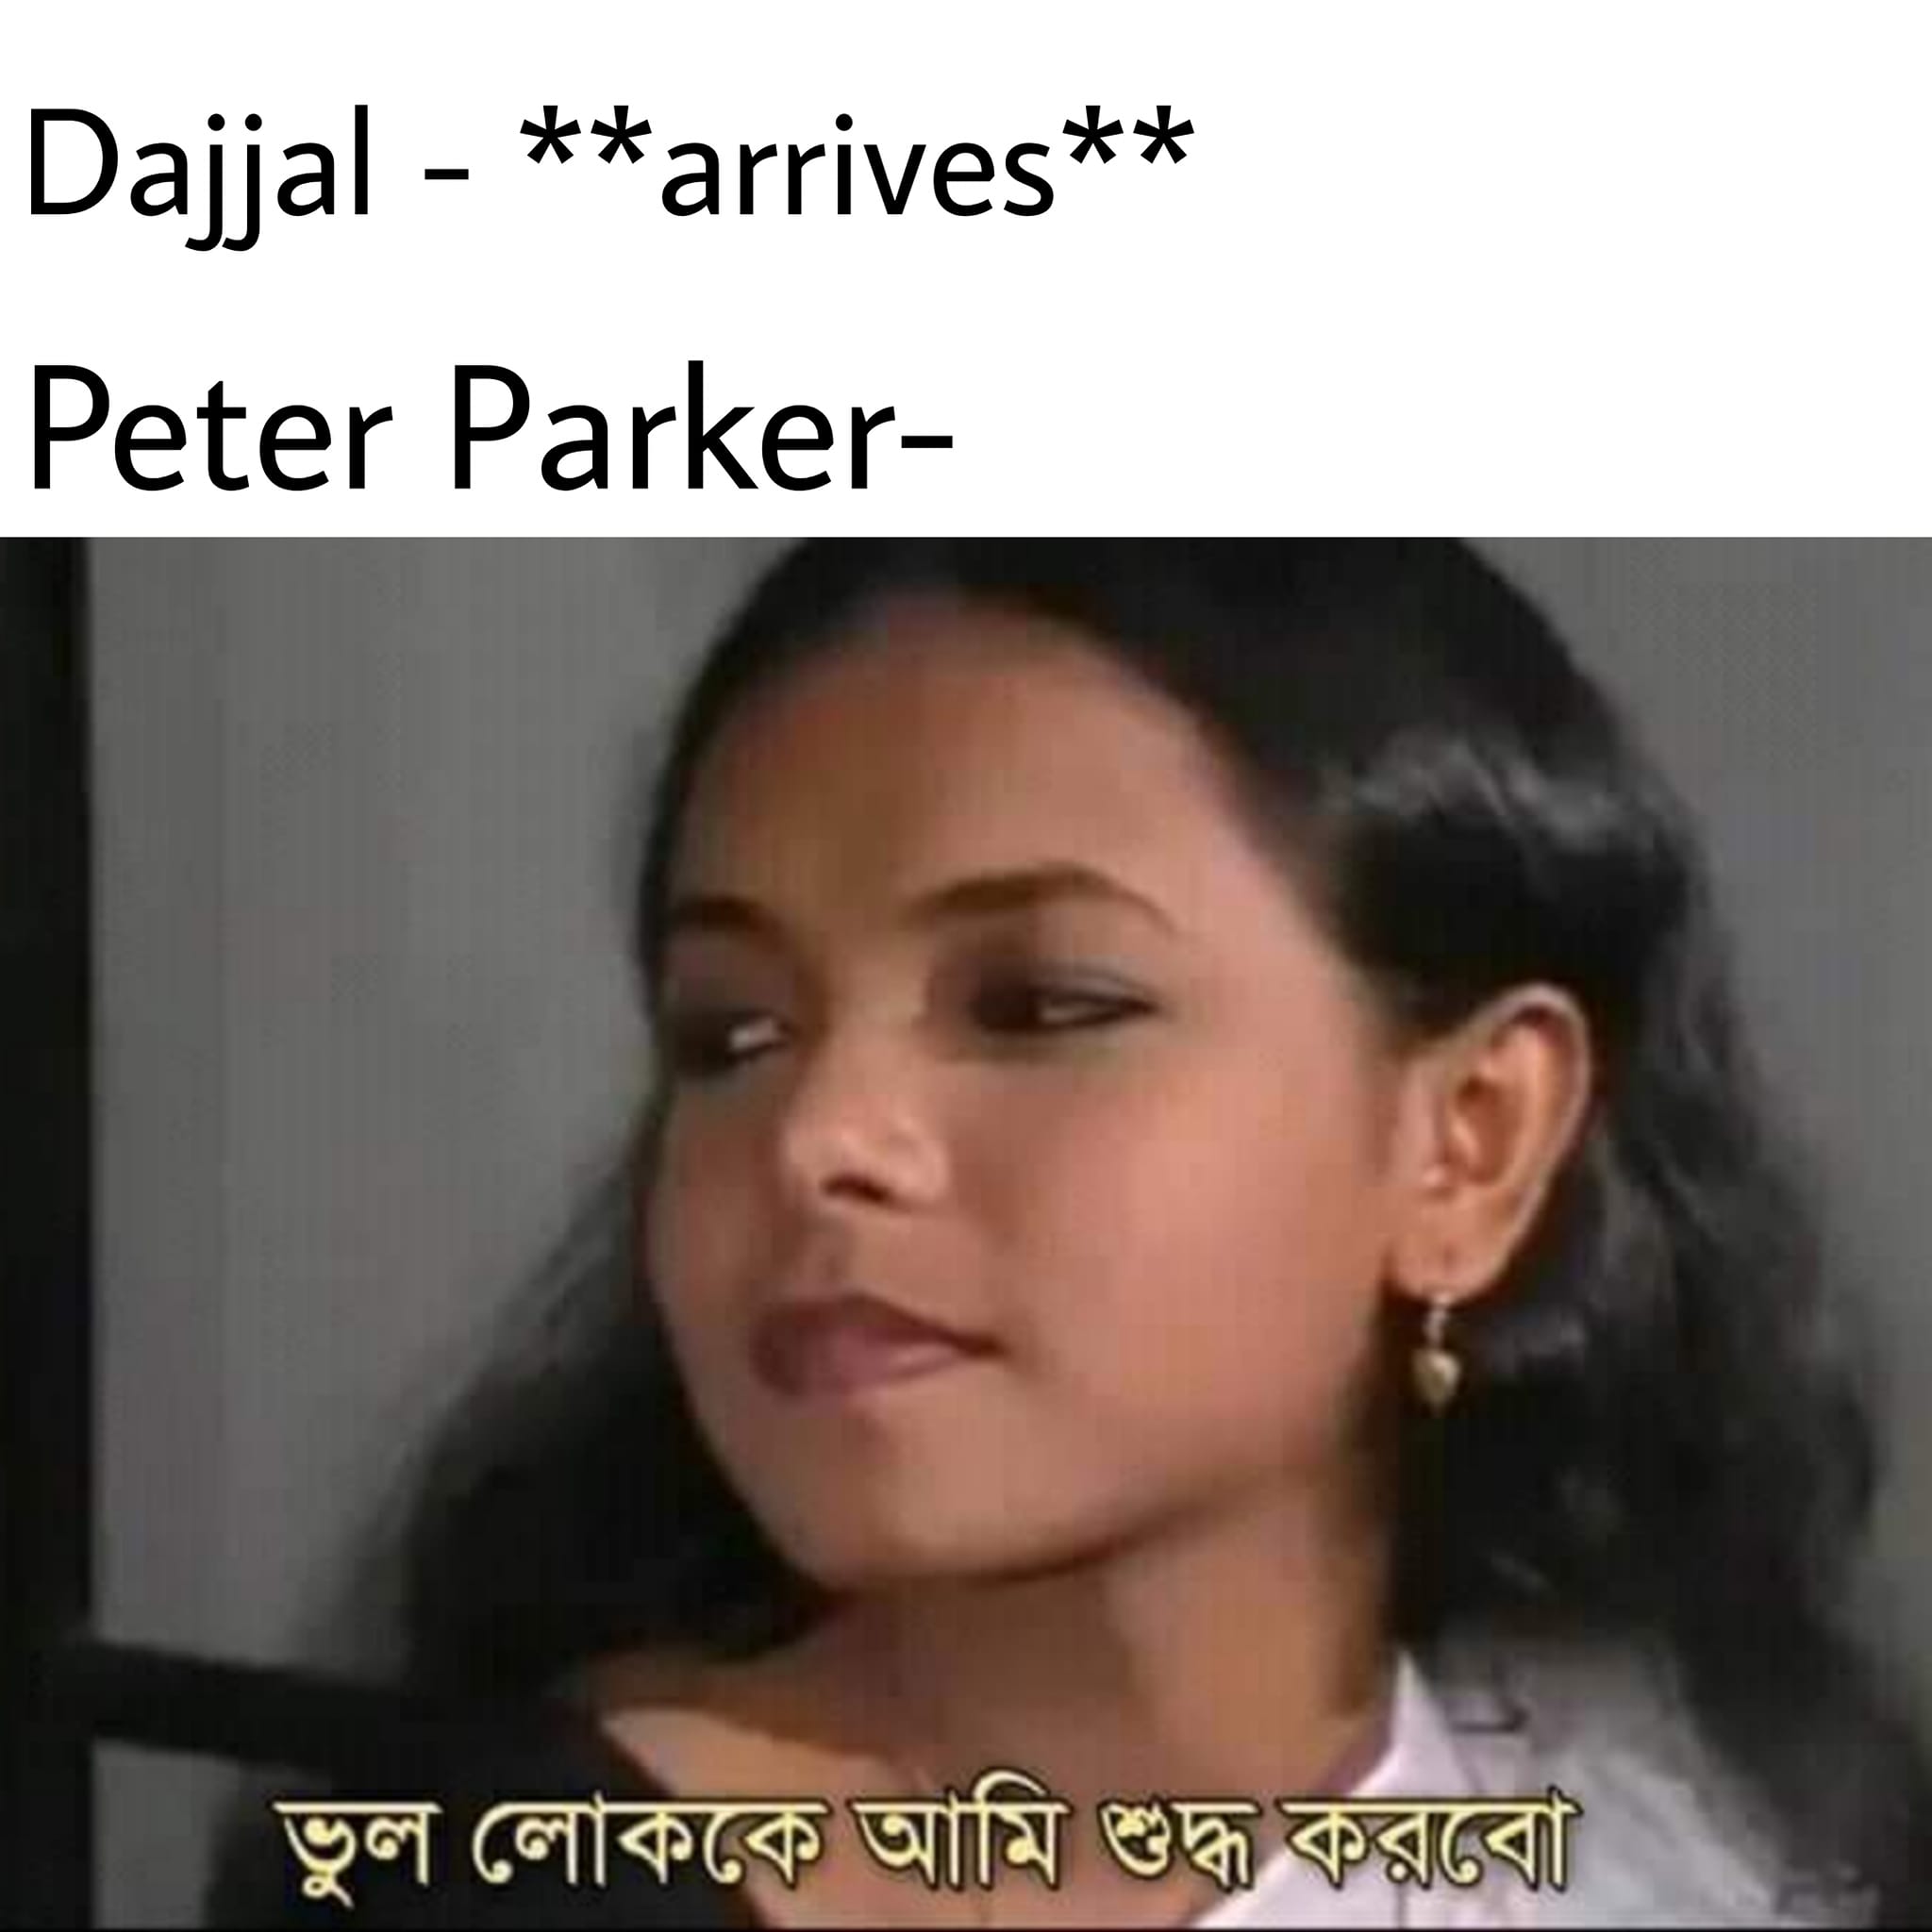
Caption: Dajjal - **arrives**    Peter Parker-   ভুল লোককে আমি শুদ্ধ করবো
Label: non-hate